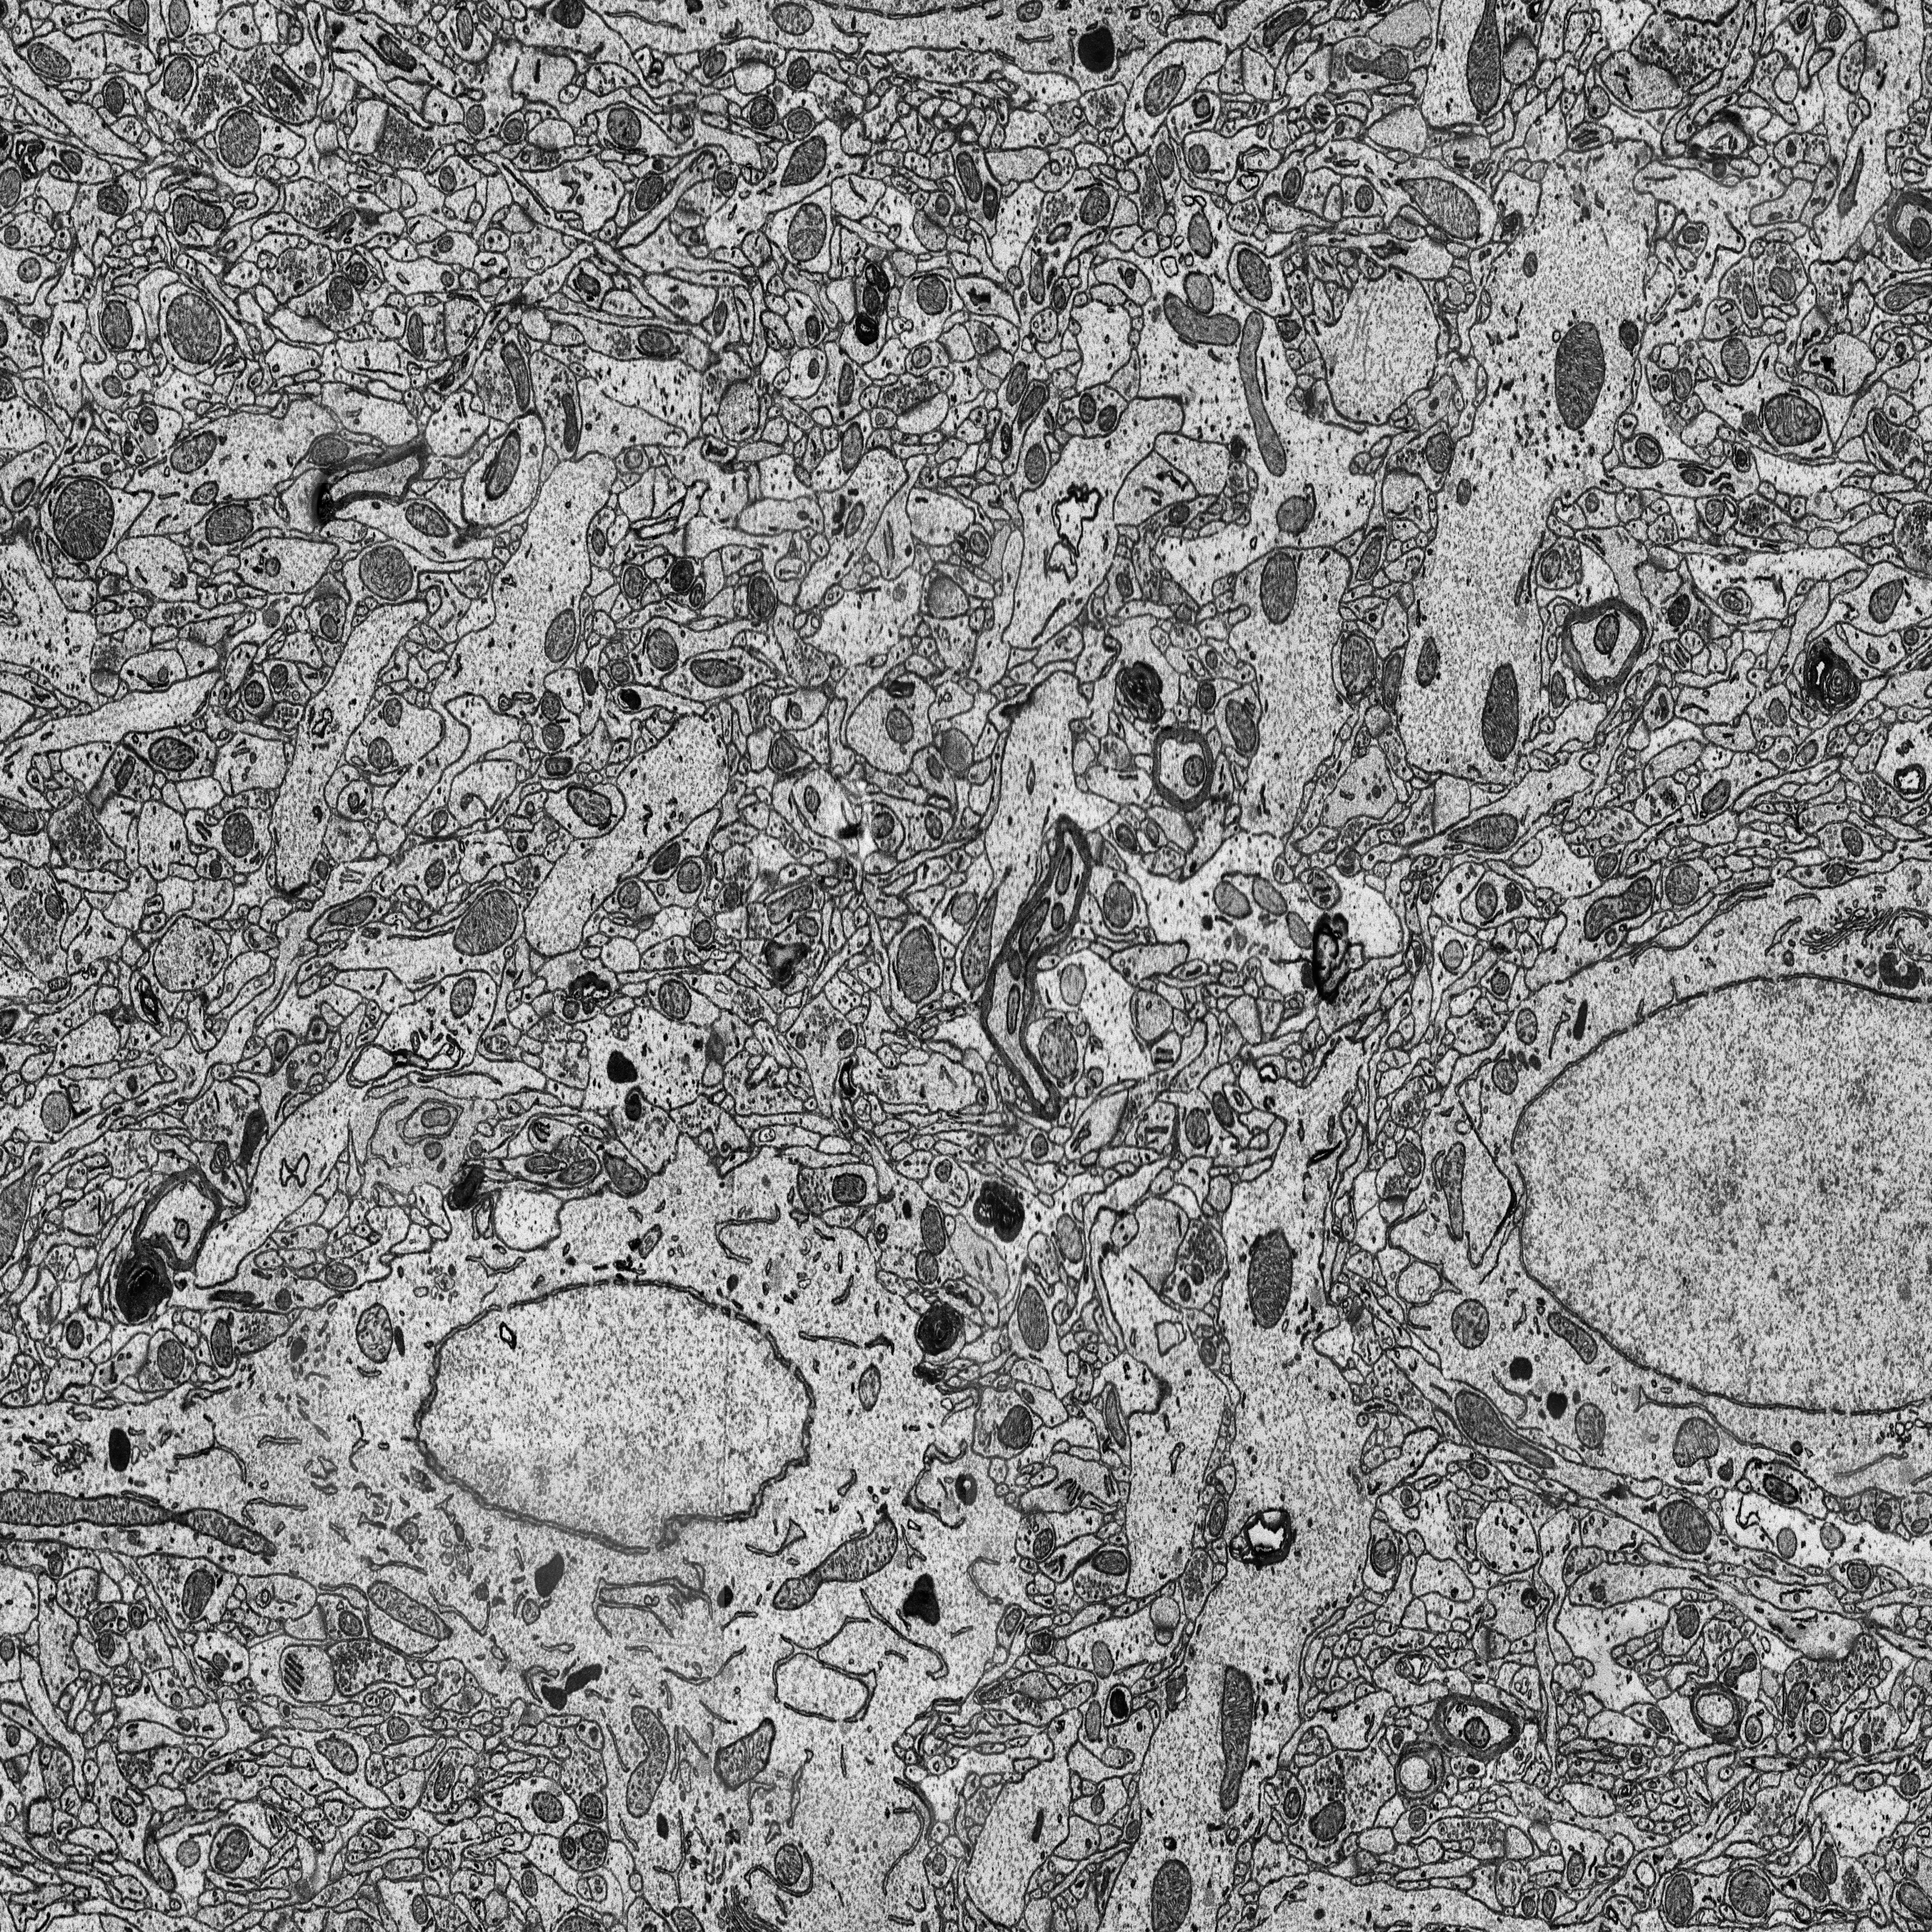
Electron microscopy slice of rat cortex tissue
Slice depth (z): 198
Mitochondria instances in slice: 372